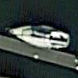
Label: Civil_yacht